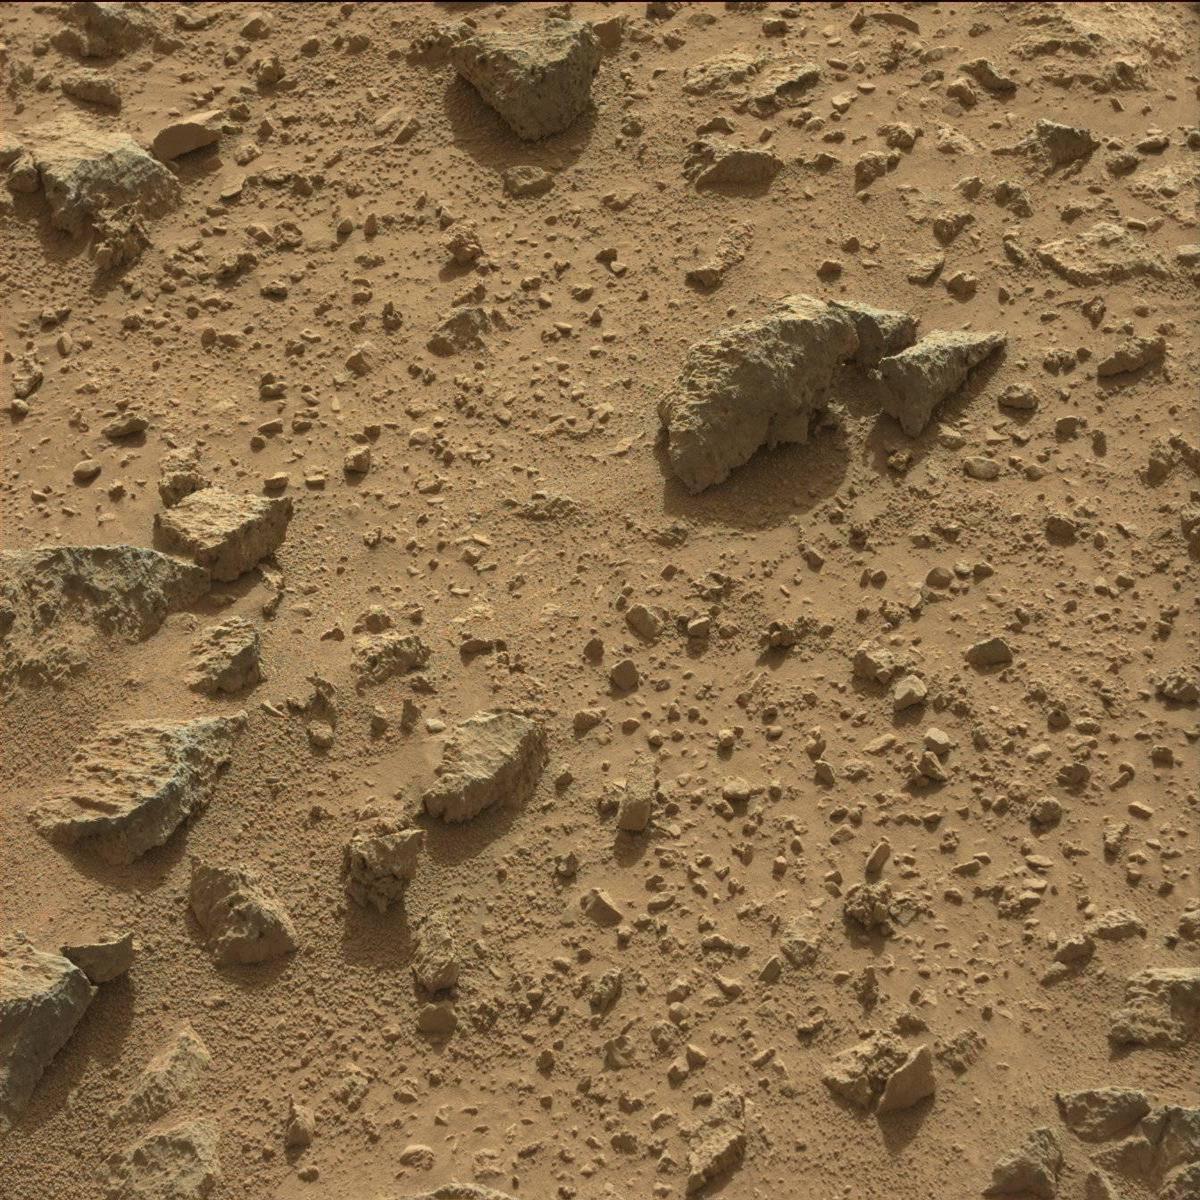
Terrain classes present: Bedrock, Rock, Sand / Soil